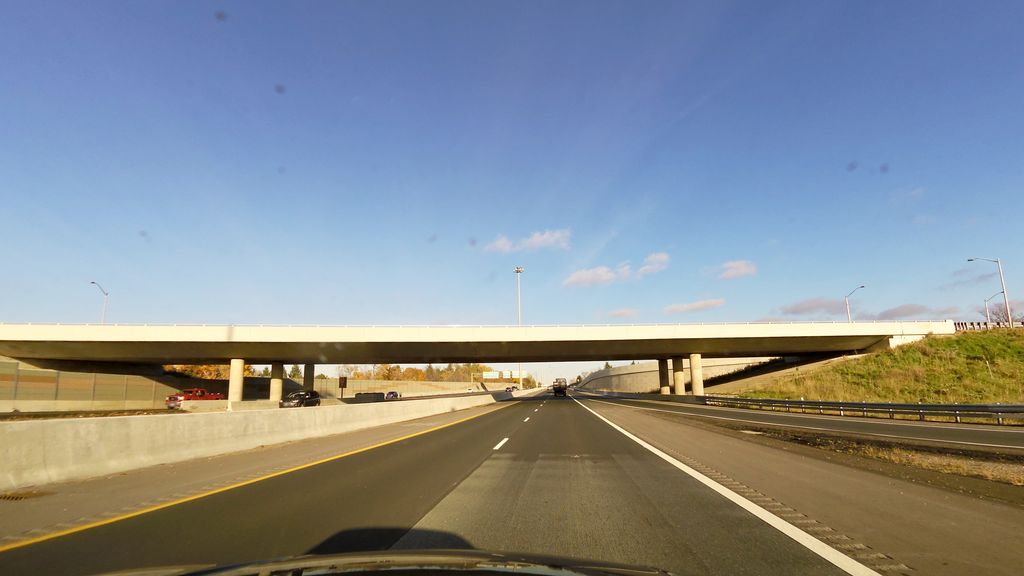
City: kitchener-waterloo